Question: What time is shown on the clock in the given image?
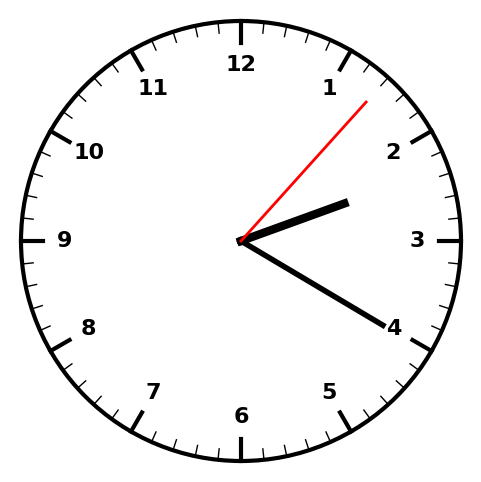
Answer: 02:20:07